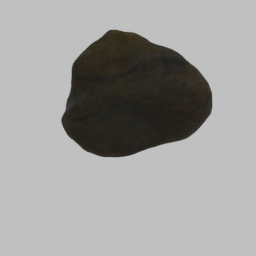
Label: nature